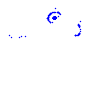
Particle: kaon